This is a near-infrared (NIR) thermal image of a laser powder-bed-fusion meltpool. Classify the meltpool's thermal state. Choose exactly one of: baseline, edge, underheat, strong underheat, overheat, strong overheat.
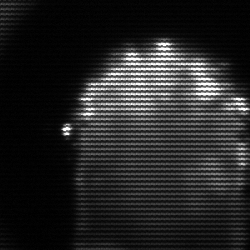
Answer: baseline